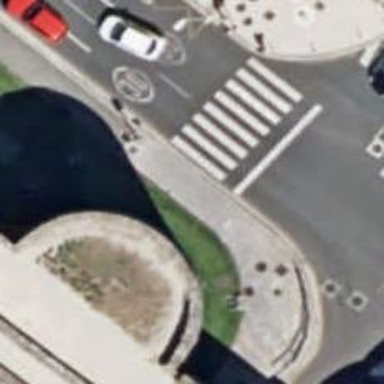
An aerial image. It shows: Crossing with traffic signals.